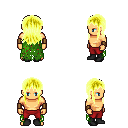
a pixel art fantasy rpg character, male body template, human, tanned skin, green tattered cape, red pants, gold unkempt hairstyle, leather bracers, black shoes, four views (front, back, left, right), 2x2 character sprite sheet, small pixel art, hard edges, no anti-aliasing